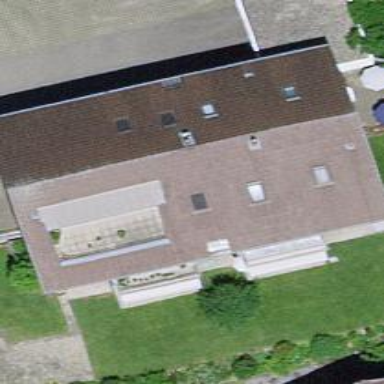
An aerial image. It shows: Residential building.